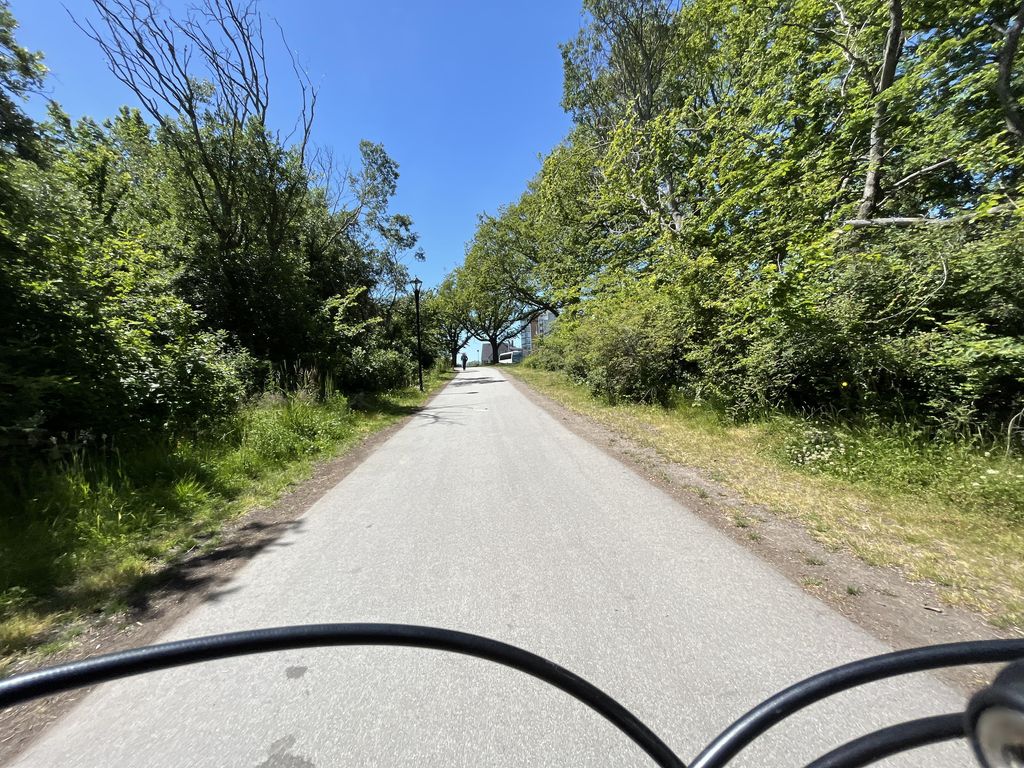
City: victoria